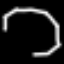
Label: octagon